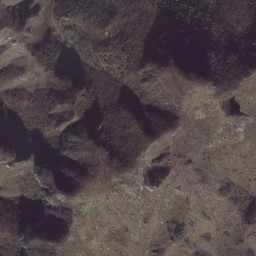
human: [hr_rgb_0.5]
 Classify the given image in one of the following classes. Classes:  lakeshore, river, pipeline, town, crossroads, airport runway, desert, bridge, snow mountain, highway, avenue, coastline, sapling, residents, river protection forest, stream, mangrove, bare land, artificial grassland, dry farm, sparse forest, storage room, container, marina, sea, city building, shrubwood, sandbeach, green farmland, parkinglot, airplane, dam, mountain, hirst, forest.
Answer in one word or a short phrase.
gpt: mountain